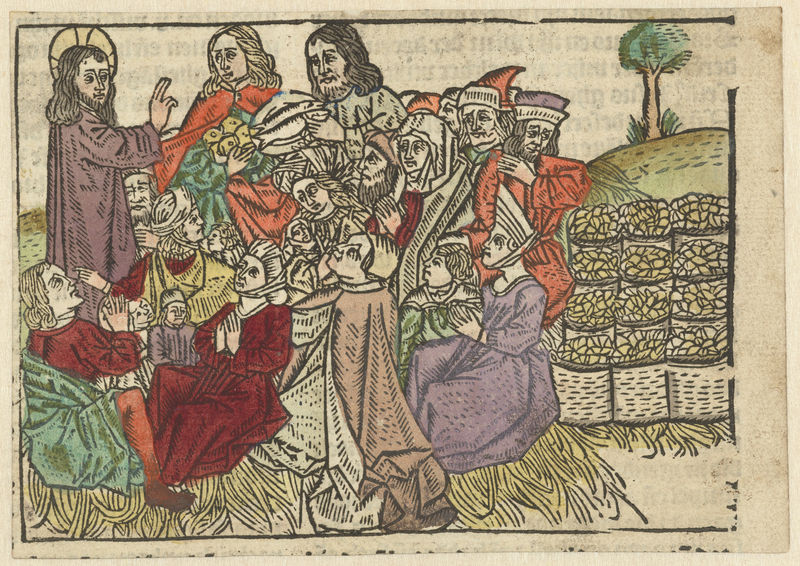
Titel: De wonderbaarlijke spijsvermenigvuldiging
Künstler: Meester van Antwerpen (I)
Standort: Amsterdam
Institution: Rijksmuseum
Schlagwörter: baum, mann, frauen, frau, hut, hüte, männer, stroh, wiese, teller, kind, kinder, garten, holzschnitt, fischer, körbe, grafik, graphik, brot, buch, druck, druckgraphik, druckgrafik, beten, gebet, buchdruck, fisch, heiligenschein, nimbus, christus, hochzeit, anbeten, fische, speisung, kreuznimbus, segensgestus, kanaa, vermehrung, speisung der fünftausen, speisung der fünftausend, brotvermehrung, gellter